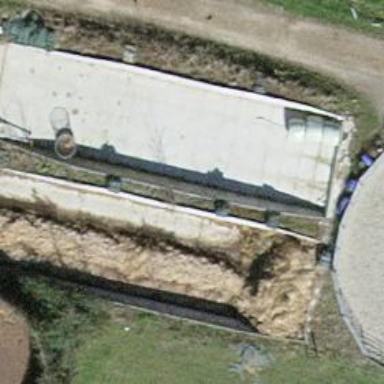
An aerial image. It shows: Bunker silo.